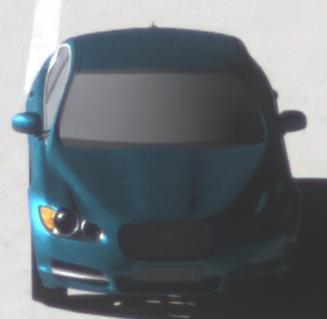
Make: Jaguar
Model: XF 3.0 V6
Detailed model: XF (X250) Limousine
Model produced from: 2010/02
Model produced until: 2010/10
Doors: 4
Color: blue
Road condition: dry road
Daytime: morning or afternoon
Contrast: high contrast